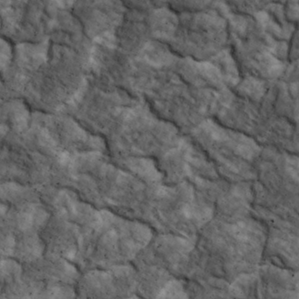
Label: non_frost